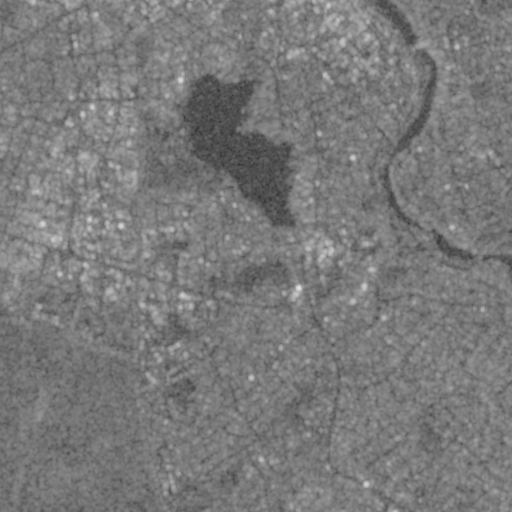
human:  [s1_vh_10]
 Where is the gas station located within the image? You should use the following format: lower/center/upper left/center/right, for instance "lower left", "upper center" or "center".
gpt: The gas station is located in the upper of the image.
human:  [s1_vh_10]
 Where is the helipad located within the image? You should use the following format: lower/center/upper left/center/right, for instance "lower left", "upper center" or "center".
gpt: The helipad is located in the center of the image.
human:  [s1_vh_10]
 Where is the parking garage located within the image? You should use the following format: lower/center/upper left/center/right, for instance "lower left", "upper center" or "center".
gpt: The parking garage is located in the upper center of the image.
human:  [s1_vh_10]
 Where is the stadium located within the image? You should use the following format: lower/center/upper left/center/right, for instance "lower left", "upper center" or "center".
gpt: The stadium is located in the upper center of the image.
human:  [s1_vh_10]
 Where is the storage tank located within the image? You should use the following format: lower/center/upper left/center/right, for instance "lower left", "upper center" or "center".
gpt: The storage tank is located in the center left of the image.
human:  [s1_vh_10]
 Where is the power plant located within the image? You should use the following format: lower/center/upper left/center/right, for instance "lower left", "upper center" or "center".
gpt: There is no power plant in the image.

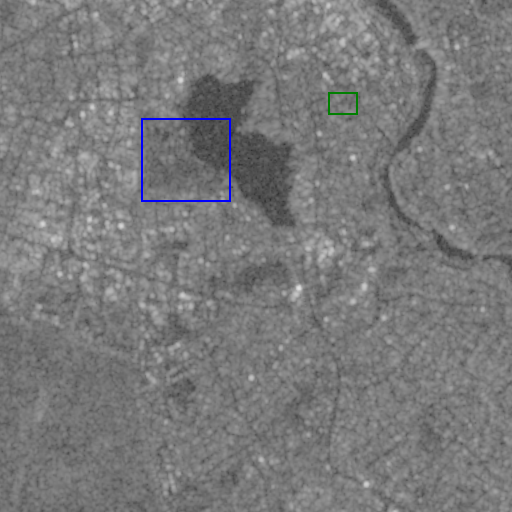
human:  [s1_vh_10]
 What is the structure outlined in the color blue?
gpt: The structure outlined in blue is a park.
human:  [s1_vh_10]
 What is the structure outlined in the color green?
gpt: The structure outlined in green is a parking lot.
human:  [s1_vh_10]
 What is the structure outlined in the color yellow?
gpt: There is no yellow outline.